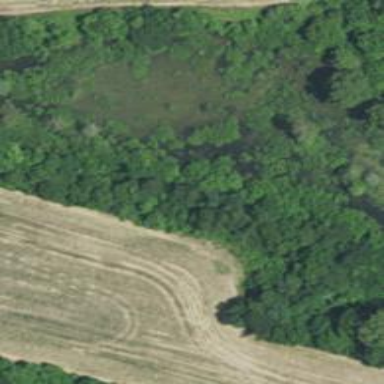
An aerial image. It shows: Fen wetland within sprawling woodland area.